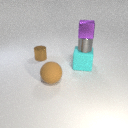
large brown rubber sphere to the left of large cyan rubber cube